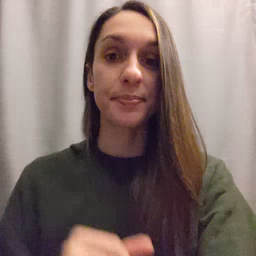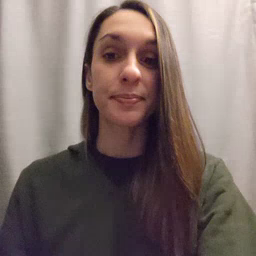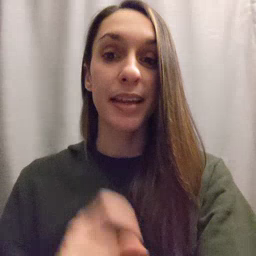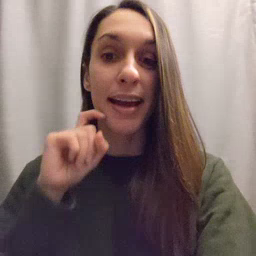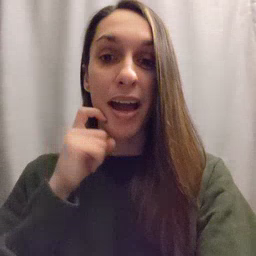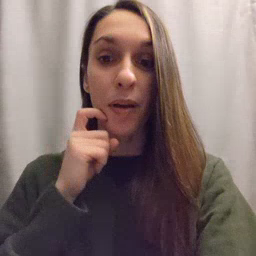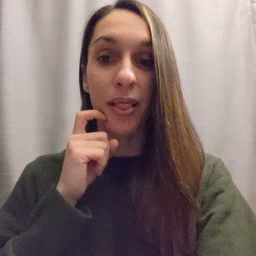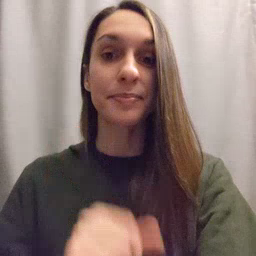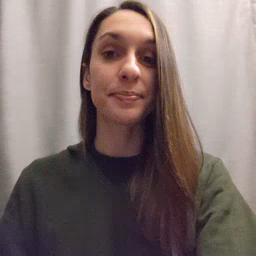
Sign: apple